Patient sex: M
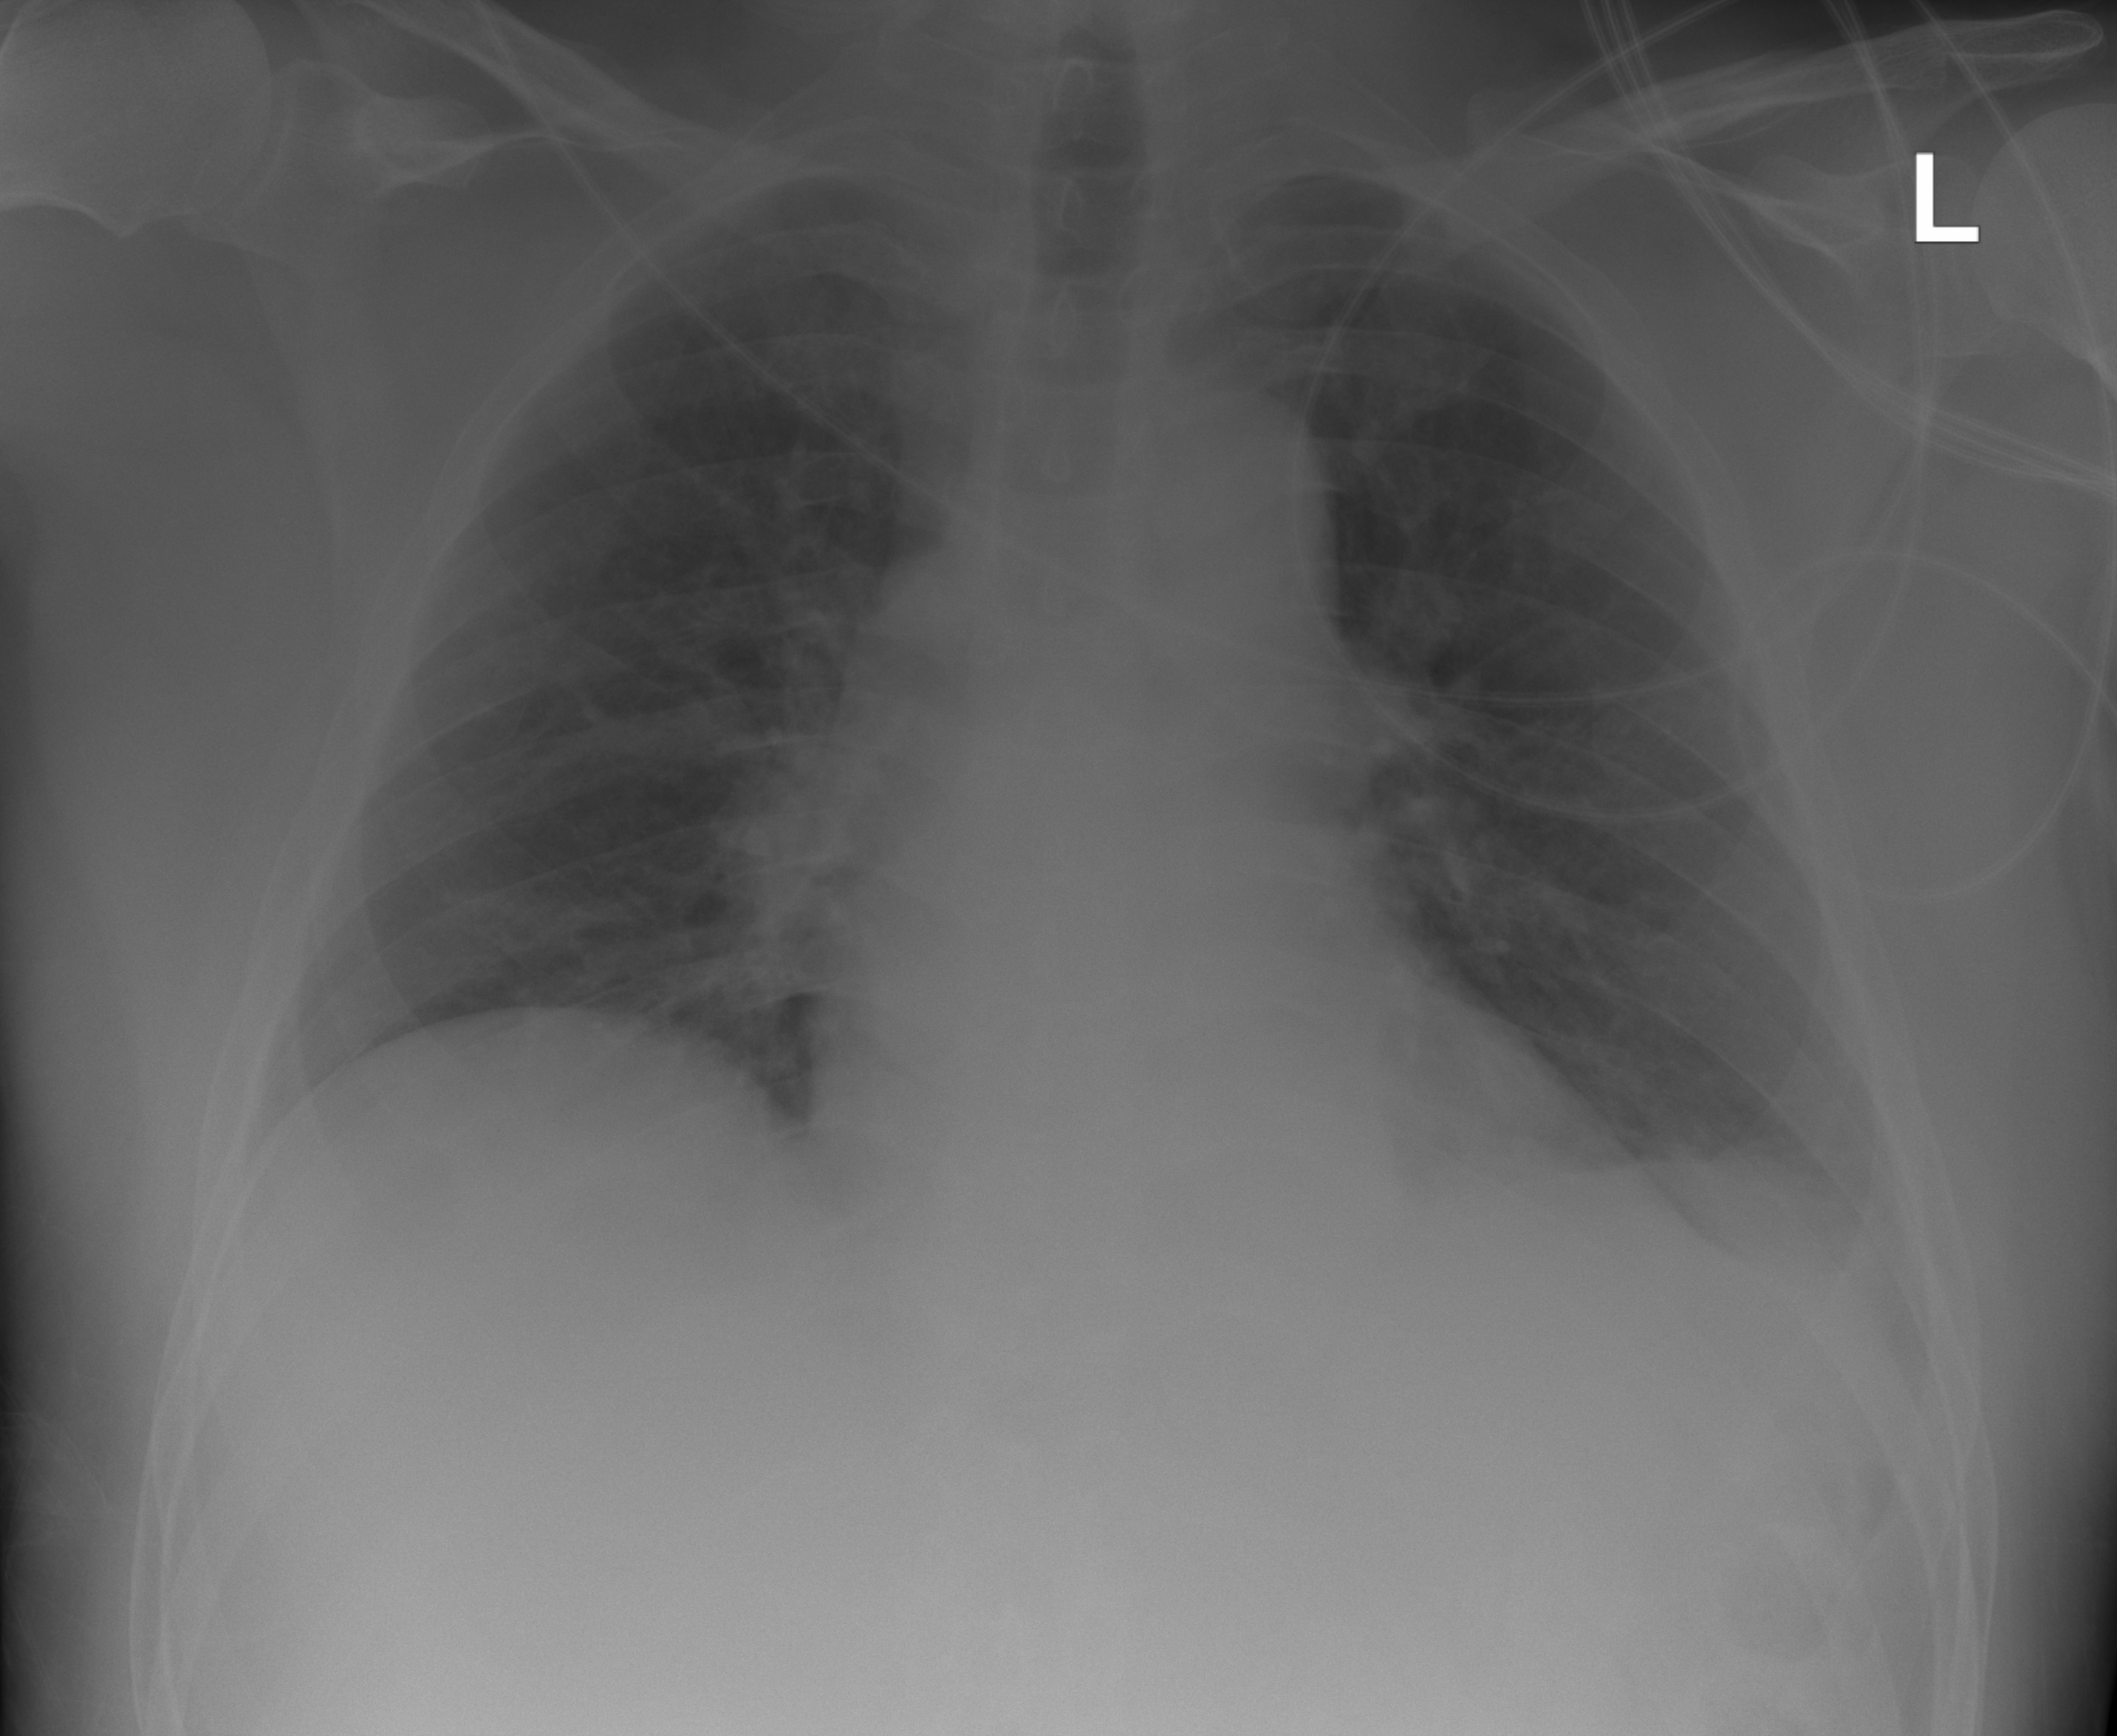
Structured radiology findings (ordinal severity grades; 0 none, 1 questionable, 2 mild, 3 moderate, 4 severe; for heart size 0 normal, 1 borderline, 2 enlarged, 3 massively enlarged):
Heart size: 0
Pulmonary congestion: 1
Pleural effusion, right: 0
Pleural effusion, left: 1
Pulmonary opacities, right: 0
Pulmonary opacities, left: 0
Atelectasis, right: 0
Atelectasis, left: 0